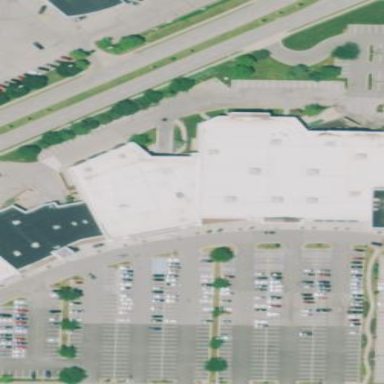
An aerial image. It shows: Supermarket located in building.